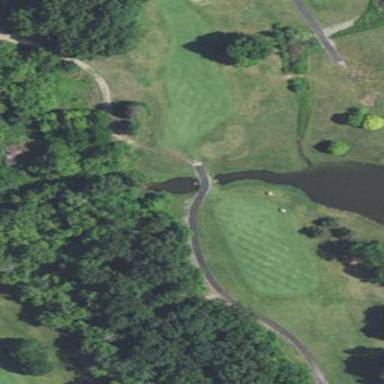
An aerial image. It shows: Area with grass used as rough in golf course.